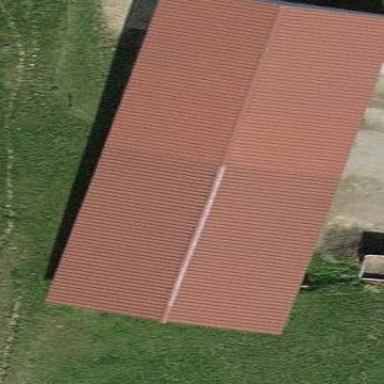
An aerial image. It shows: Farm building.